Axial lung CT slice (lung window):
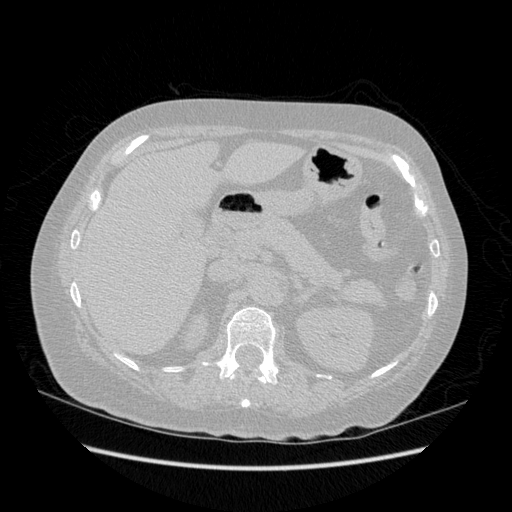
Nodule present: no